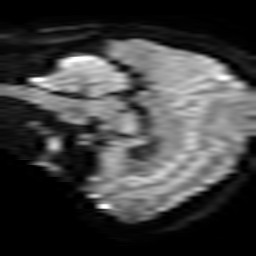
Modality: TRACE
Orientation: sagittal
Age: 37
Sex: female
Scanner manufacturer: philips
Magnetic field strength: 3 T
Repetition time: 4.041 s
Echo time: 0.05944 s